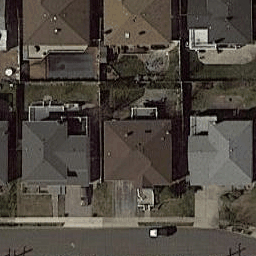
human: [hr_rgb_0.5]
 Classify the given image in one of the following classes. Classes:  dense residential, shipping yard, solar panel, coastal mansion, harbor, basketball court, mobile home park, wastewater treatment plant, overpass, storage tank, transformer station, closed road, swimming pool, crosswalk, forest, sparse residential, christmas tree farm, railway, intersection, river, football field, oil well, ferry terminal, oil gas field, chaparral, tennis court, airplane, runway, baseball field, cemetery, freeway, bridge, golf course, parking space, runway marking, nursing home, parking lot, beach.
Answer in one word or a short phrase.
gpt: dense residential